Question: I've developed fully functional Armenian keyboard extension for iOS8 system.
When installing it on device or simulator, following "English" label is always displayed below the extensions name

In 'Info.plist'following is specified
'''
<key>CFBundleDevelopmentRegion</key>
<string>hy_AM</string>
<key>PrimaryLanguage</key>
<string>hy_AM</string>
<key>CFBundleDisplayName</key>
<string>Armenian</string>
'''
Do I miss any setting ?
How can I change "English" to let say "Armenian", or is it possible to get rid of it ?
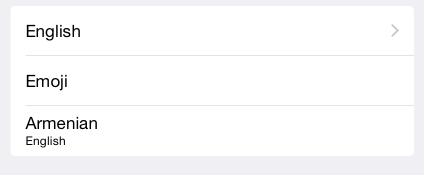
Answer: Well, Actually I find it now,
For changing that, right click on info.plist and select Open as source code. and then find PrimaryLanguage
This string value, en-US (English for the US) by default, expresses the primary language for your keyboard using the pattern -. You can find a list of strings corresponding to languages and regions at <URL>.
So I believe just changing it this way, would solve your problem :
'''
<key>PrimaryLanguage</key>
<string>hy</string>
'''
Just change it to your custom language and voila! :)
---
Be sure that the mentioned 'PrimaryLanguage' property is a subproperty of
'''
<key>NSExtension</key>
<dict>
<key>NSExtensionAttributes</key>
<dict>
<key>PrimaryLanguage</key>
<string>hy_AM</string>'
'''